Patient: sex M, age 43
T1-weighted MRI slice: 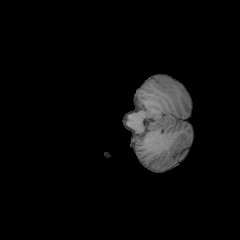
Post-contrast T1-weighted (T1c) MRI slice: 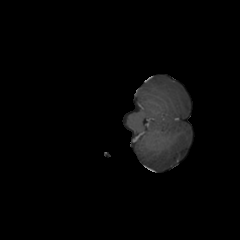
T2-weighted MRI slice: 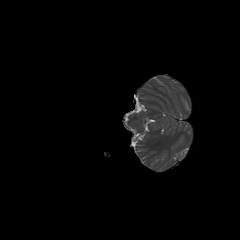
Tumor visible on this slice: no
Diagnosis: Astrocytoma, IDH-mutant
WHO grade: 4